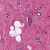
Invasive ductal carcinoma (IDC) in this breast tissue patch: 0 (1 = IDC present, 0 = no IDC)